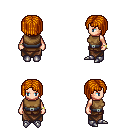
a pixel art fantasy rpg character, female body template, human, light skin, leather chest armor, robe skirt, dark blonde pageboy hairstyle, bracelets, metal boots, four views (front, back, left, right), 2x2 character sprite sheet, small pixel art, hard edges, no anti-aliasing